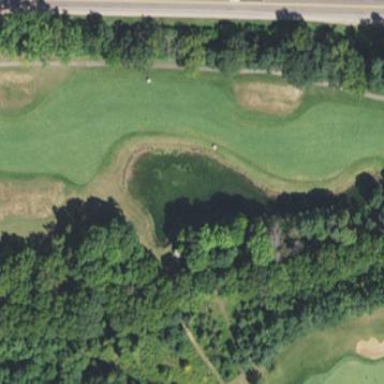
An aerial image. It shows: Water hazard on golf course. The hazard is natural water feature.